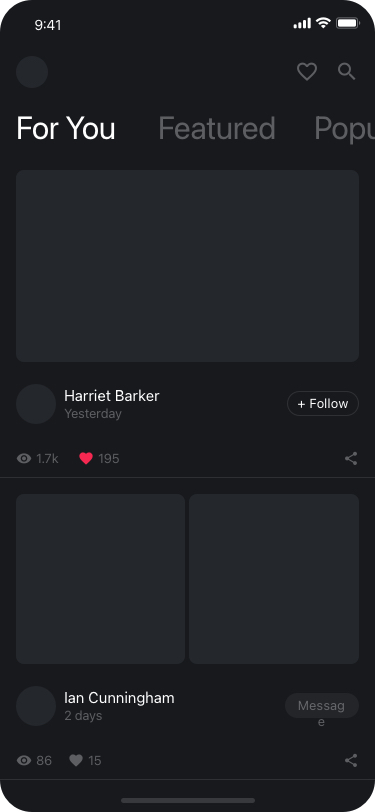
Text in this UI design:
1.7k
195
Harriet Barker
Yesterday
+ Follow
For You
Featured
Popular
Ian Cunningham
2 days
Message
86
15